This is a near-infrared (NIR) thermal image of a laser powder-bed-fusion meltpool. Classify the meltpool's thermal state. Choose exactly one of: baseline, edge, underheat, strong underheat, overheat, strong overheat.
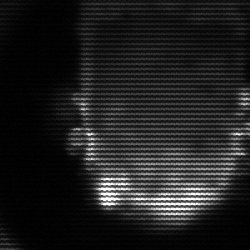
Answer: baseline